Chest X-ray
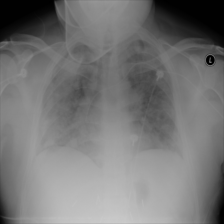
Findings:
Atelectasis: negative
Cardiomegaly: negative
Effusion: negative
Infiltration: negative
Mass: negative
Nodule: negative
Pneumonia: negative
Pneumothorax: negative
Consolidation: negative
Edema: negative
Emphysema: negative
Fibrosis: negative
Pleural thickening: negative
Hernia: negative